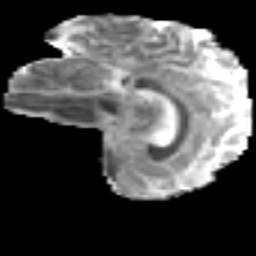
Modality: MD
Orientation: sagittal
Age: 19
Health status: ill
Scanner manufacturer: philips
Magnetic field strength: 3 T
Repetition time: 9 s
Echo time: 0.127 s